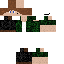
A male human skin with medium skin, wearing brown long hair dressed in a blue hoodie and black pants, featuring a closed mouth.